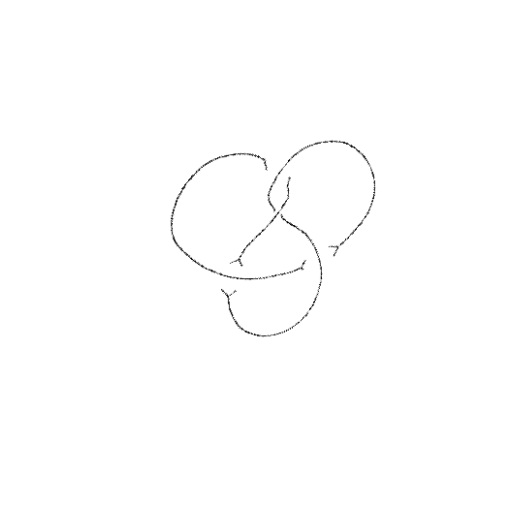
Crossing number: 4